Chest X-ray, PA view. Patient: 37 years old, sex M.
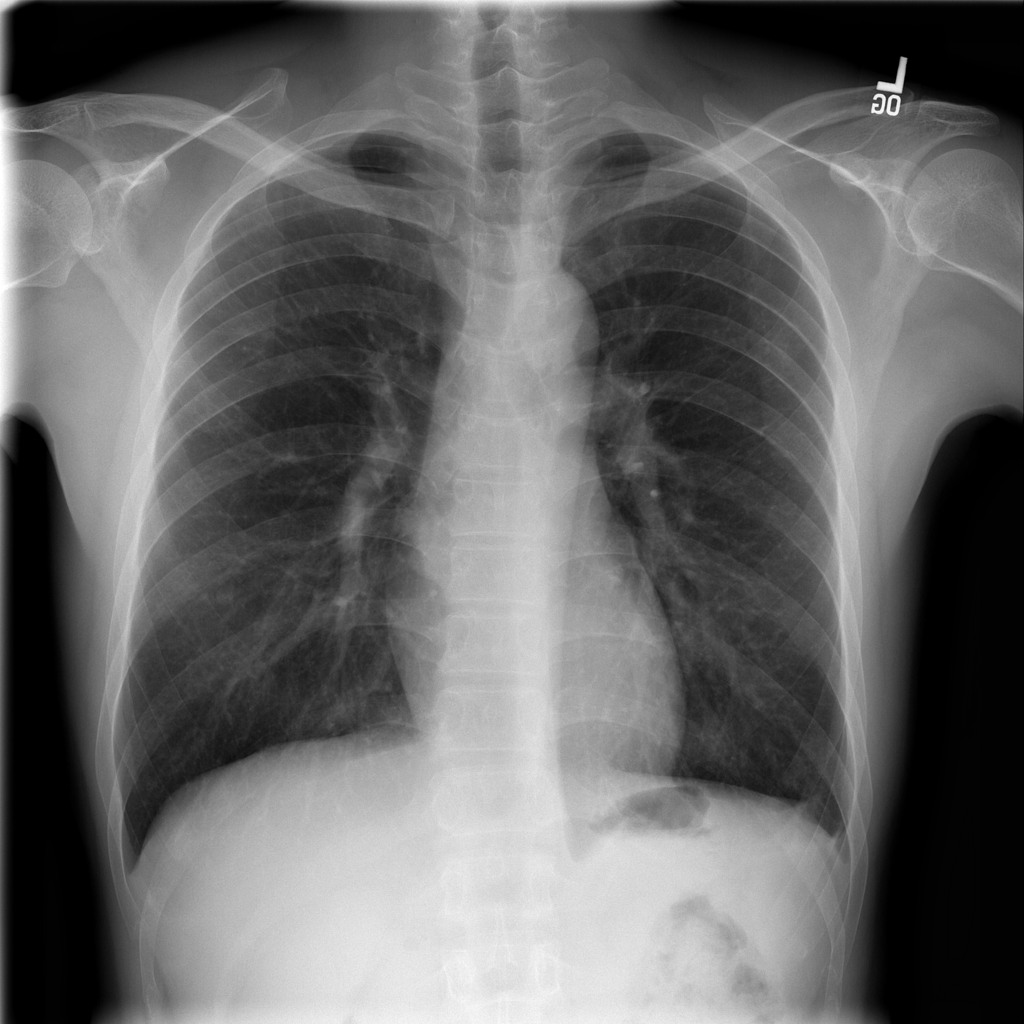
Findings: No Finding